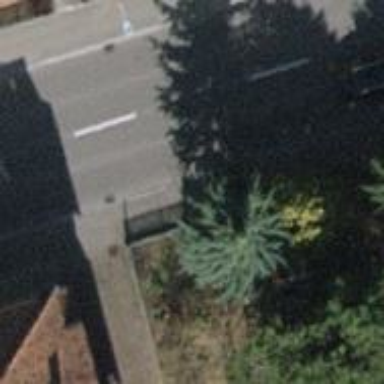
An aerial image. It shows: Bus stop with platform for public transport.